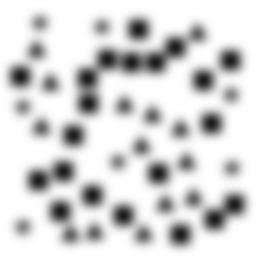
Squares: 21
Triangles: 14
Stars: 7
Total shapes: 42